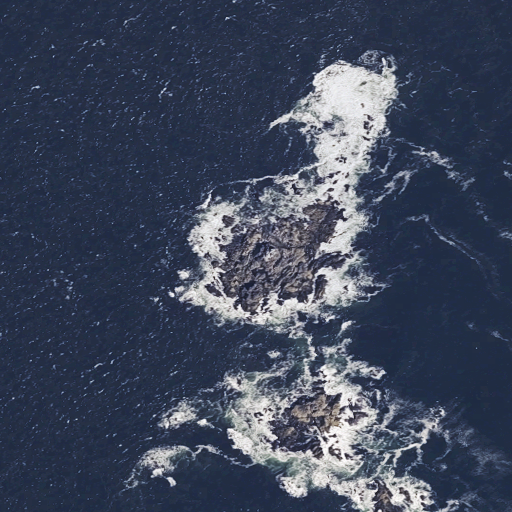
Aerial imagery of bar in Maine named Seguin Ledges containing only open water